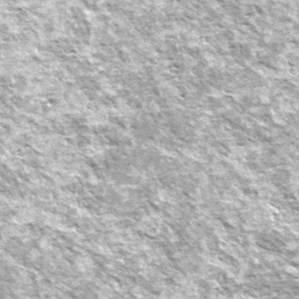
Label: frost